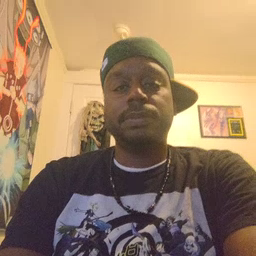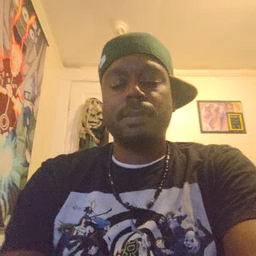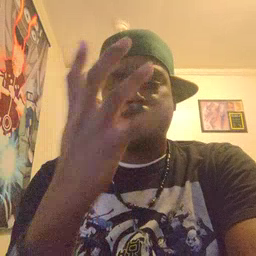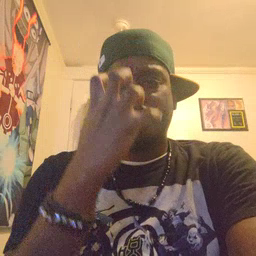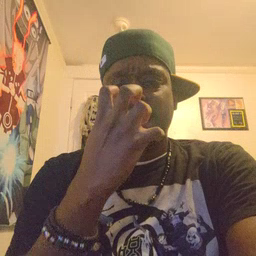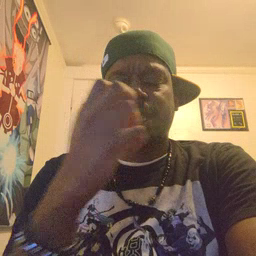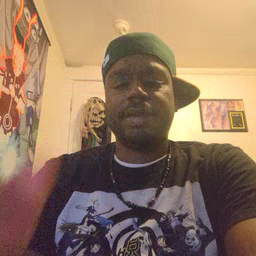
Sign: mad